【题型】选择题　【知识点】函数　【难度】easy
如图，点 $P$ 在反比例函数 $y = \frac{k}{x} (x > 0)$ 第一象限的图象上，$PQ$ 垂直 $x$ 轴，垂足为 $Q$，设 $\triangle POQ$ 的面积是 $s$，那么 $s$ 与 $k$ 之间的数量关系是（ \quad ）

\vspace{0.5cm}

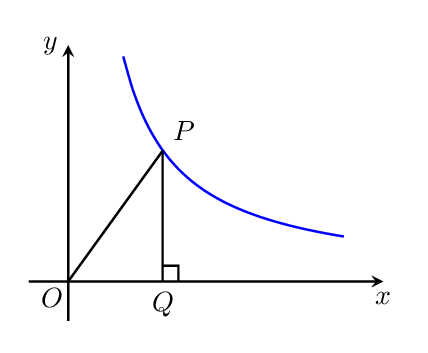
【解答】

\noindent \textbf{【答案】} C

\vspace{0.2cm}
\noindent \textbf{【分析】} 本题考查了反比例函数的性质以及反比例函数系数$k$的几何意义，根据题意得出$S_{\triangle POQ}=\dfrac{1}{2}|k|=s$，再结合反比例函数的图象在第一象限，得出$k>0$，即可得出答案，熟练掌握以上知识点并灵活运用是解此题的关键．

\vspace{0.2cm}
\noindent \textbf{【详解】} 解：$\because$点$P$在反比例函数$y=\dfrac{k}{x}(x>0)$第一象限的图象上，$PQ$垂直$x$轴，
$\therefore S_{\triangle POQ}=\dfrac{1}{2}PQ\cdot OQ=\dfrac{1}{2}|k|=s$，
$\therefore s=\dfrac{1}{2}|k|$，
$\because$反比例函数的图象在第一象限，
$\therefore k>0$，
$\therefore s=\dfrac{1}{2}k$，
故选：C．